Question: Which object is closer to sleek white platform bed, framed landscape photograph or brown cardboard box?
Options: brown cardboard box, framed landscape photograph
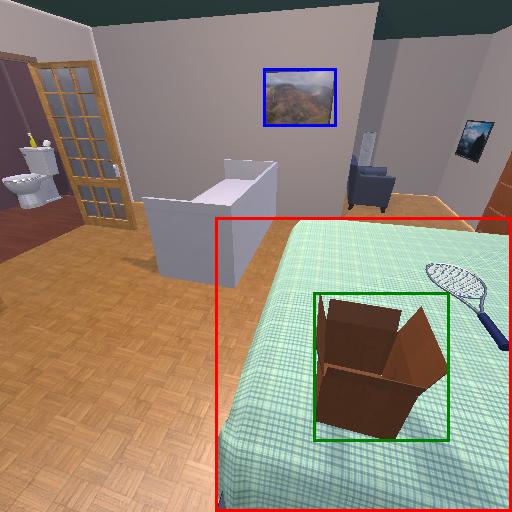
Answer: brown cardboard box